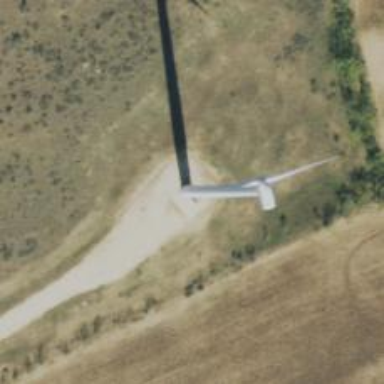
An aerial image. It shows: Wind generator powered by horizontal axis wind turbine.